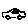
Label: car